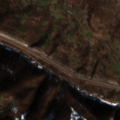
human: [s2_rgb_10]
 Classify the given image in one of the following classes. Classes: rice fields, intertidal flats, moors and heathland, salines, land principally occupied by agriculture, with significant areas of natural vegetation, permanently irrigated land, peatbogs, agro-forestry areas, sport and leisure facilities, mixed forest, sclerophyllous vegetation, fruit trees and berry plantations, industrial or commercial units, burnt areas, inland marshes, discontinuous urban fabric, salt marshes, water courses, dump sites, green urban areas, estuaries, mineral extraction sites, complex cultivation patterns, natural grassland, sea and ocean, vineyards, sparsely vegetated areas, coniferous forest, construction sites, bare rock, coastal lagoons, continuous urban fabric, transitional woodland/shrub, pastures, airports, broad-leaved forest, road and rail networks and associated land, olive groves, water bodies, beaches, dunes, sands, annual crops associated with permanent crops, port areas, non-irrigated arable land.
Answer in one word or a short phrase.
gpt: road and rail networks and associated land, pastures, complex cultivation patterns, land principally occupied by agriculture, with significant areas of natural vegetation, broad-leaved forest